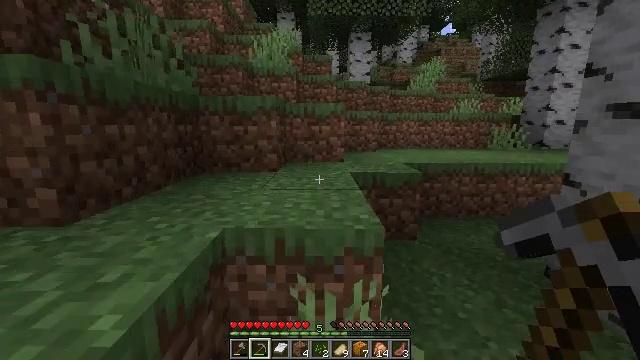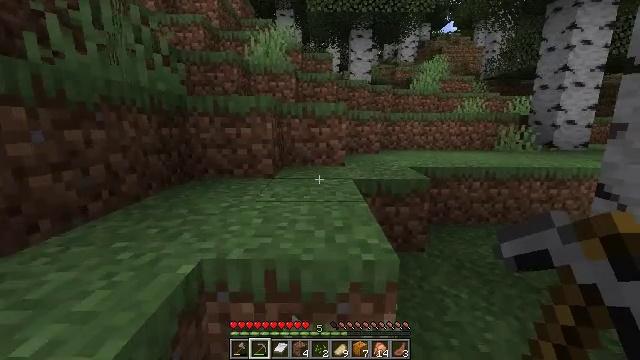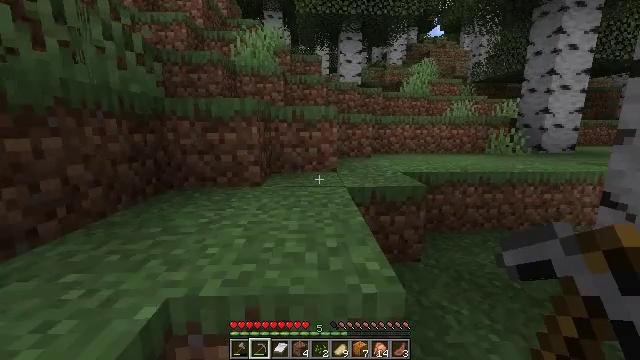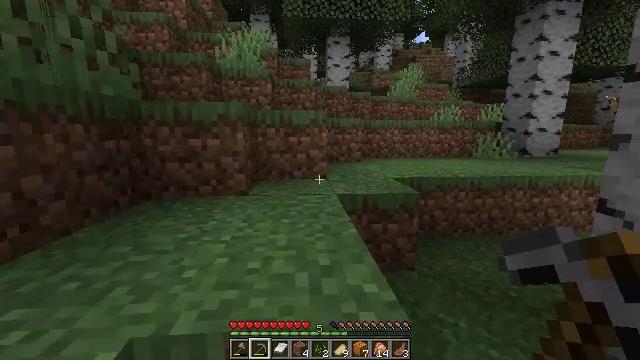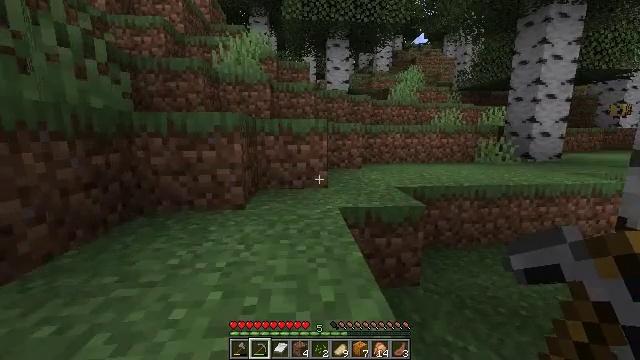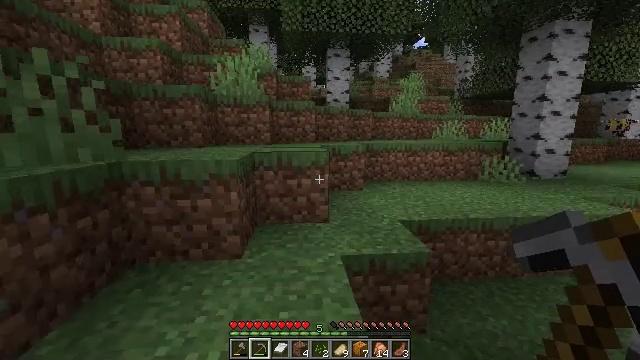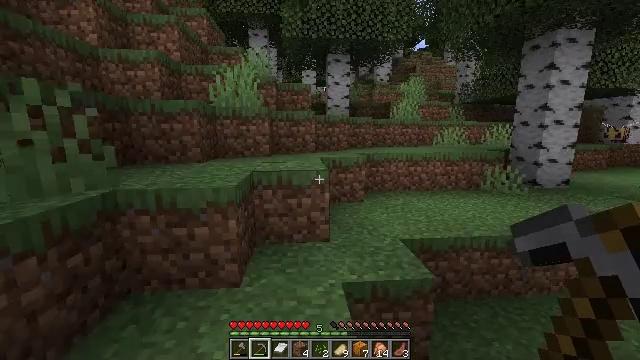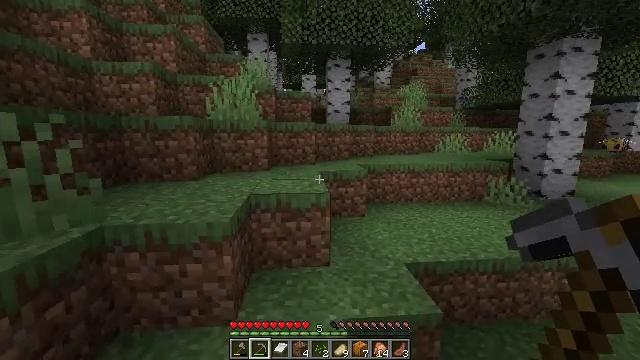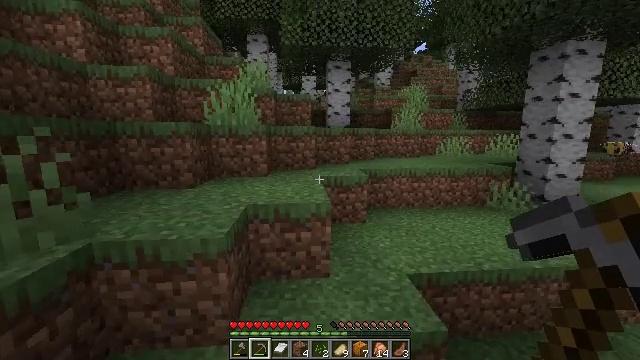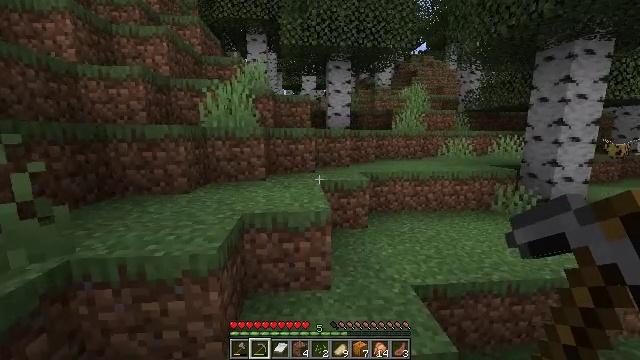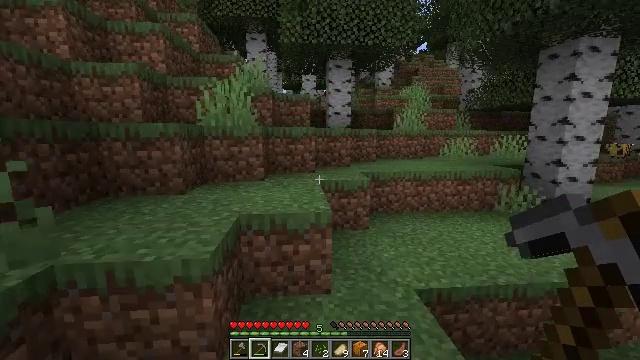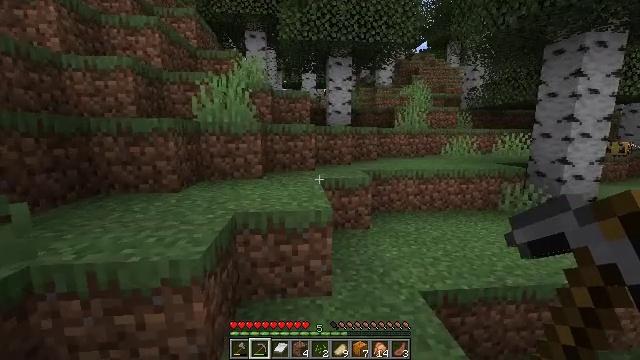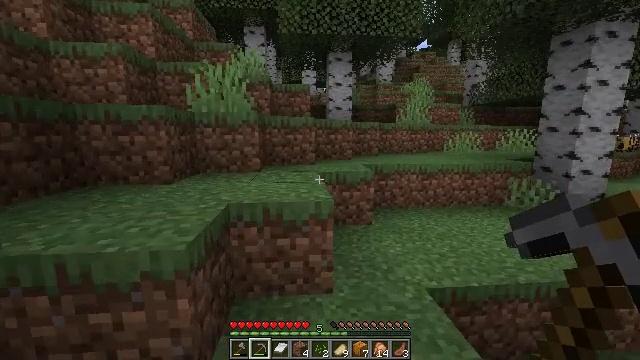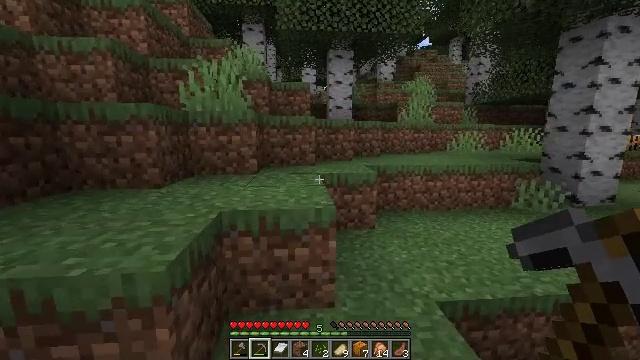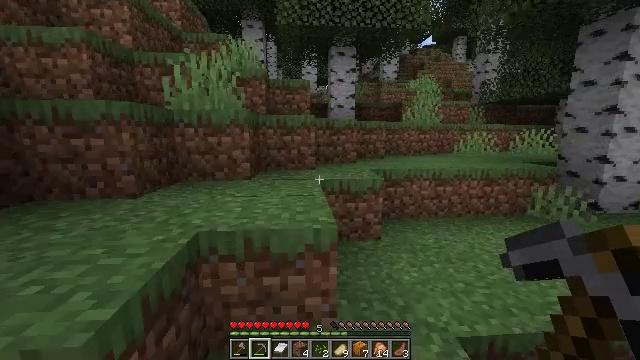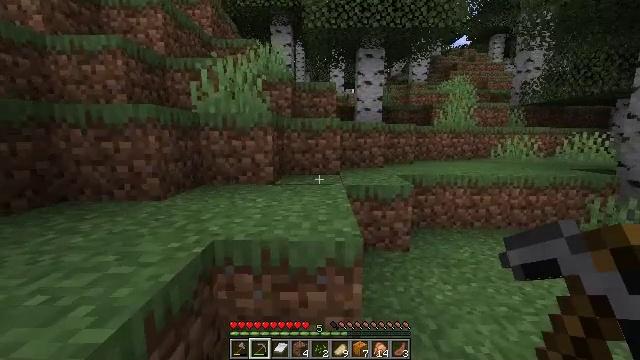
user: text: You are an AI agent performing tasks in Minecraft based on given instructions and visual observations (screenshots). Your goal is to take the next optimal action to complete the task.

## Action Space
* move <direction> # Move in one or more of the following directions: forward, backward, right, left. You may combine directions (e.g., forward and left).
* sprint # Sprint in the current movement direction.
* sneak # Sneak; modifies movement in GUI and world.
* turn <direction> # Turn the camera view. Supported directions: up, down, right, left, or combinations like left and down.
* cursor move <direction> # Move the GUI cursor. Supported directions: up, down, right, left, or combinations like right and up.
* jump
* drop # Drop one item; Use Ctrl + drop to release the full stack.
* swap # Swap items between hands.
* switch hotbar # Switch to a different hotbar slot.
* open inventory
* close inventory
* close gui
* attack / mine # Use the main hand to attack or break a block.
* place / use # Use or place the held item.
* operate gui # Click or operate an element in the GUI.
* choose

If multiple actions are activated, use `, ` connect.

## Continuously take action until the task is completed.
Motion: motion action
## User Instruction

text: Gather lilac from the ground.
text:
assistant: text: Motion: move forward
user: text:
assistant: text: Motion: move forward, turn right
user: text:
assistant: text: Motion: move forward, turn right
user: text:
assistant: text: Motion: move forward, jump
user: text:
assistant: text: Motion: move forward, jump
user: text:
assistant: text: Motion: move forward, jump
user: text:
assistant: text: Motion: move forward, jump
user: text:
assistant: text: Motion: move forward, jump
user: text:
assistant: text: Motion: move forward
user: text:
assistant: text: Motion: move forward
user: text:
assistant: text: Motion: move forward
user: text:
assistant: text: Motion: move forward
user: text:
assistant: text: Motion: move forward
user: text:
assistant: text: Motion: move forward
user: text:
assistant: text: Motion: move forward, turn left
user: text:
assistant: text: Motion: move forward, turn left and up
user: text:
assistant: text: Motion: move forward, turn left and up
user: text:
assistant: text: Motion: move forward, turn left and up
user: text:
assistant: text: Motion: move forward, turn left and up
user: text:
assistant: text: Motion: move forward, turn left, jump
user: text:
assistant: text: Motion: move forward, turn left and up, jump
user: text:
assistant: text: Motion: move forward, turn left, jump
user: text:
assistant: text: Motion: move forward and move right
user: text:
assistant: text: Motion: move forward and move right
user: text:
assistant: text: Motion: move forward and move right
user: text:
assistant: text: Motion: move forward and move right
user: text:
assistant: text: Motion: move forward and move right, turn right
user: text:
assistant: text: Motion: move forward and move right, turn right and down
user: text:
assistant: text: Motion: move forward and move right, turn right
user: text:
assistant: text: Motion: move forward and move right, turn right